The plot shows how the frequency content of a rotor-rig vibration signal evolves over time (STFT spectrogram). Determine the machine's mechanical condition. Answer with exactly one of: normal, misalignment, unbalance, looseness.
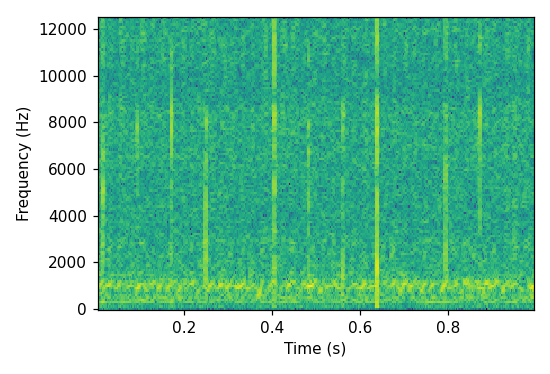
Answer: normal